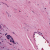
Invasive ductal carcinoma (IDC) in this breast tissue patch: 1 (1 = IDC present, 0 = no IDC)